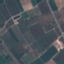
Label: PermanentCrop